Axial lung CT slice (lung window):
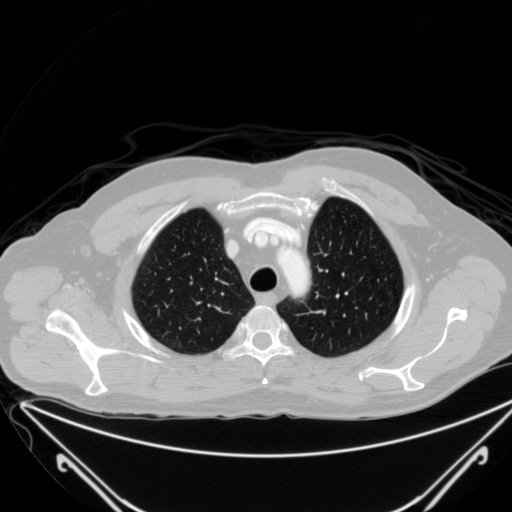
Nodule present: no